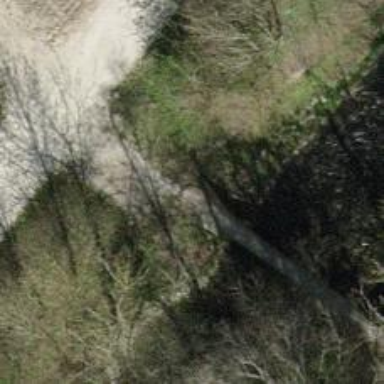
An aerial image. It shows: Boardwalk bridge over path.